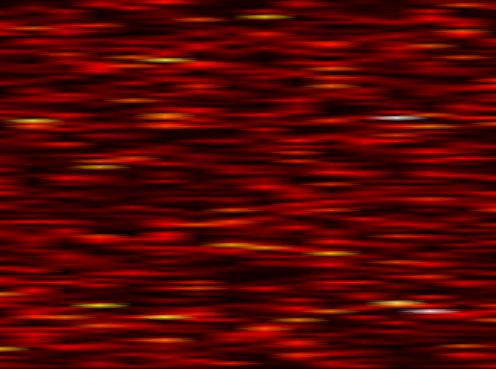
Label: FOFDM